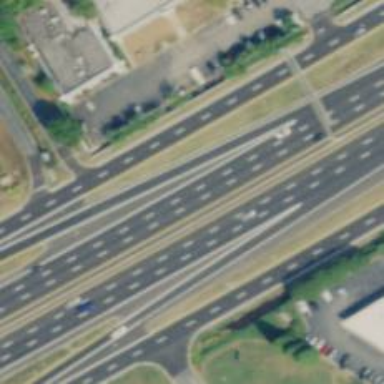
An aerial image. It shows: Asphalt motorway.